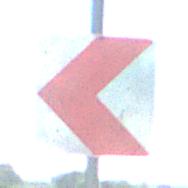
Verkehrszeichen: RichtungstafelnInKurvenKleinRechts
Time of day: MorningAfternoon
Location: Outdoor (Special)
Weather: Clear
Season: NotSpecified
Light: Natural